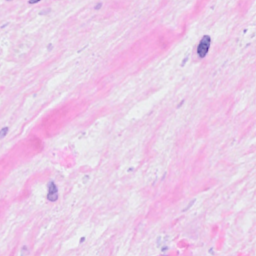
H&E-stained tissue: Breast